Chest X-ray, PA view. Patient: 46 years old, sex M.
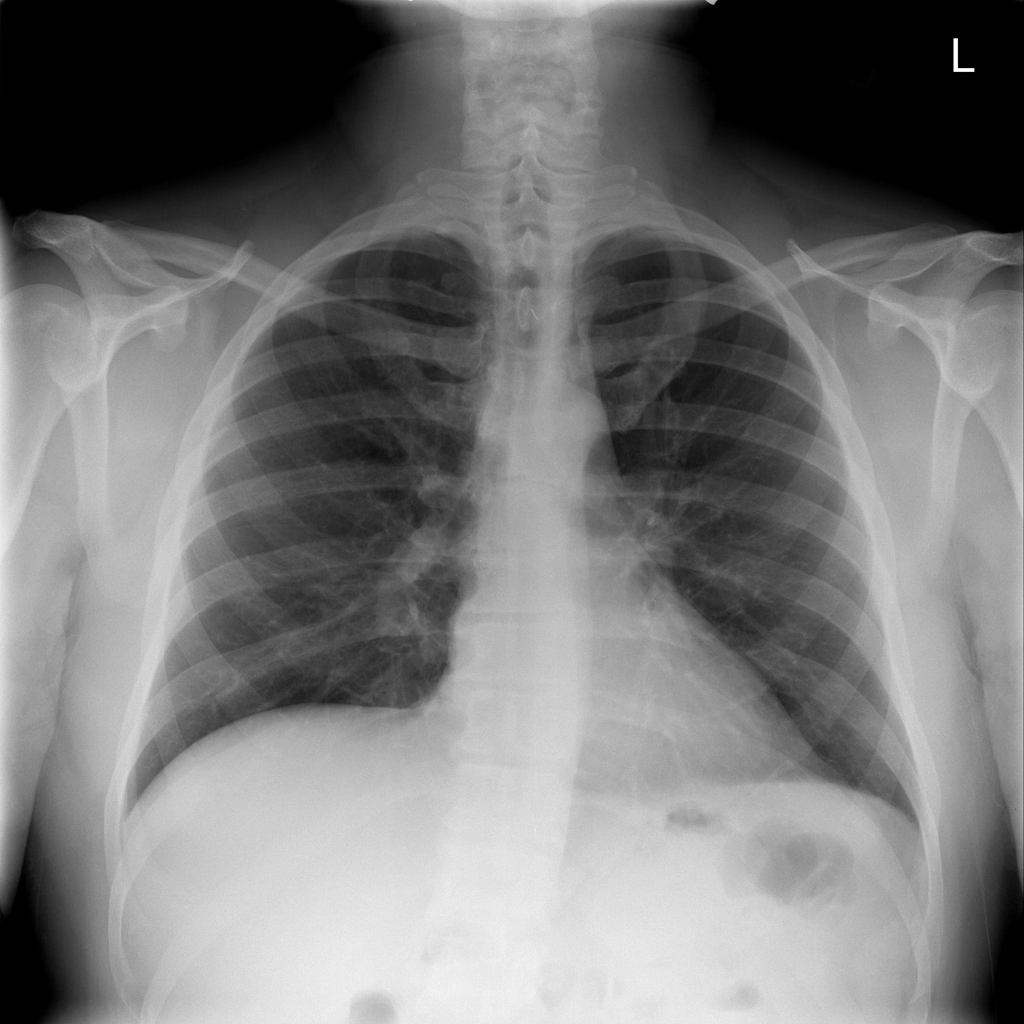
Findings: No Finding